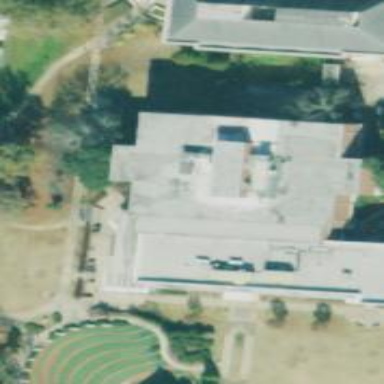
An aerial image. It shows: College building.